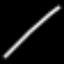
Label: line